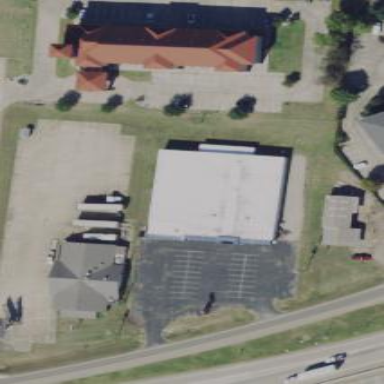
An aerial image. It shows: Building housing bowling alley.